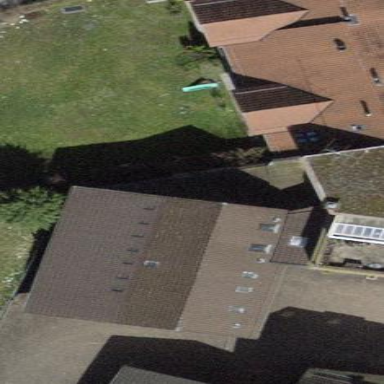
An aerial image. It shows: Group of garages.